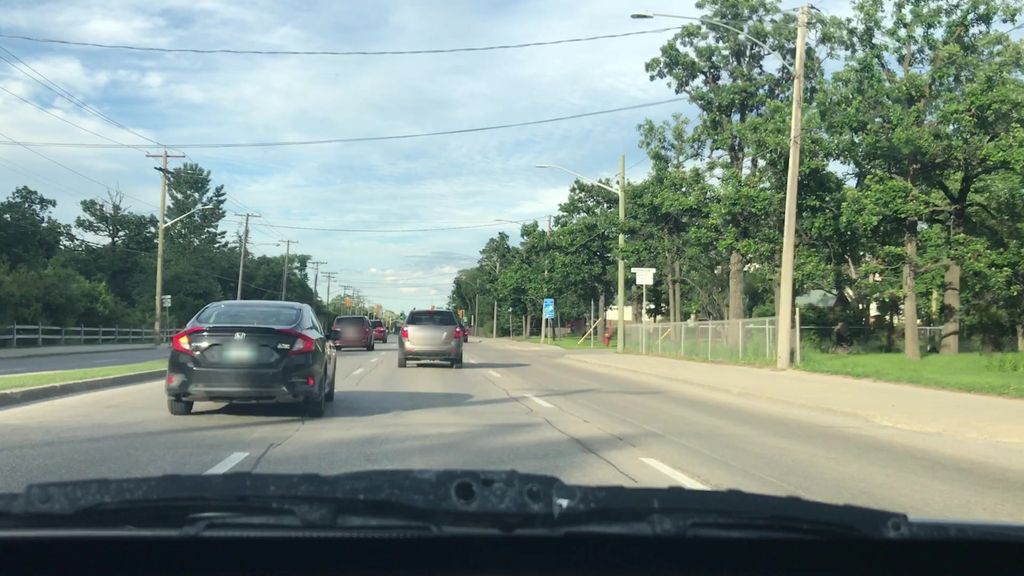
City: winnipeg